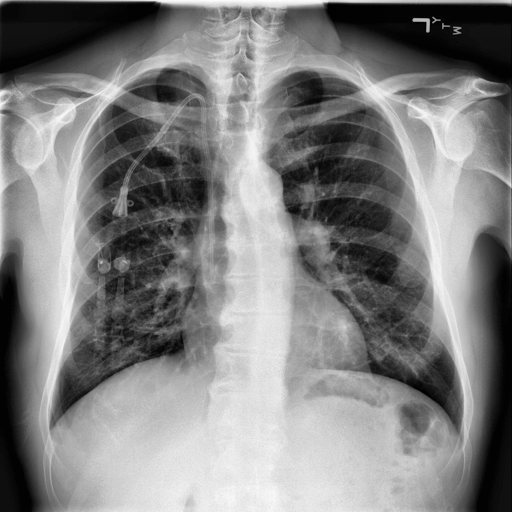
Finding: NORMAL